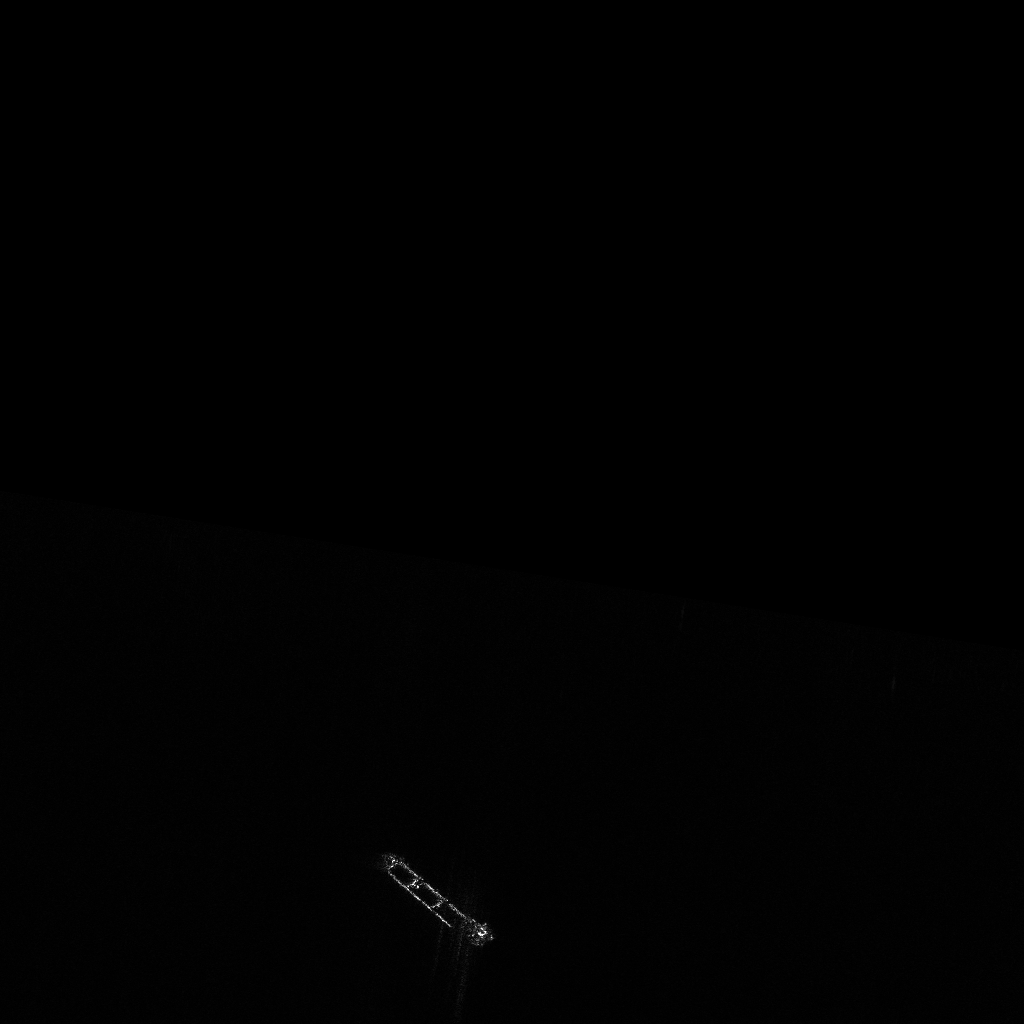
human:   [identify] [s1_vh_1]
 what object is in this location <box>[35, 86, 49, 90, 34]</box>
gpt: <ref>1 large dredger at the bottom</ref>